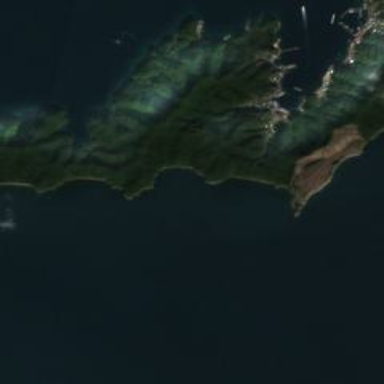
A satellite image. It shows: Breathtaking coastline.